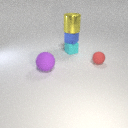
large purple rubber sphere in front of small red rubber sphere